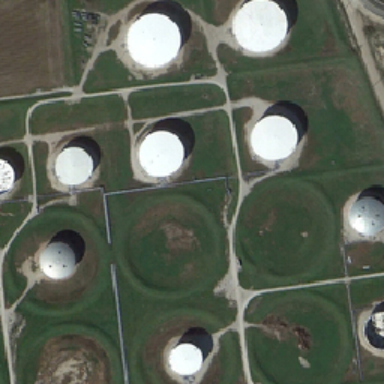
Several white spherical green grass trays .